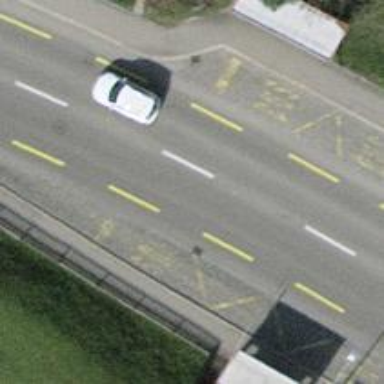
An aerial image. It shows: Public transport stop position.